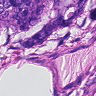
Metastatic tissue present: yes